Question: I'm trying to install PHP_CodeSniffer with Netbeans in my computer with Windows 7 64 bits.
So far...
1) I've downloaded from <URL> the file de-whitewashing-php-cs-1.1.1.nbm,
2)installed the plugin,
but when I go to Tools->Options it request Code Sniffer Script with a browse button, I don't know what that file is, and if a select phpcs.bat then in the next Standard drop down list nothing shows up. The menu item Show Code Standard Violation is disabled.
How can I install this?
Thanks! Guillermo.

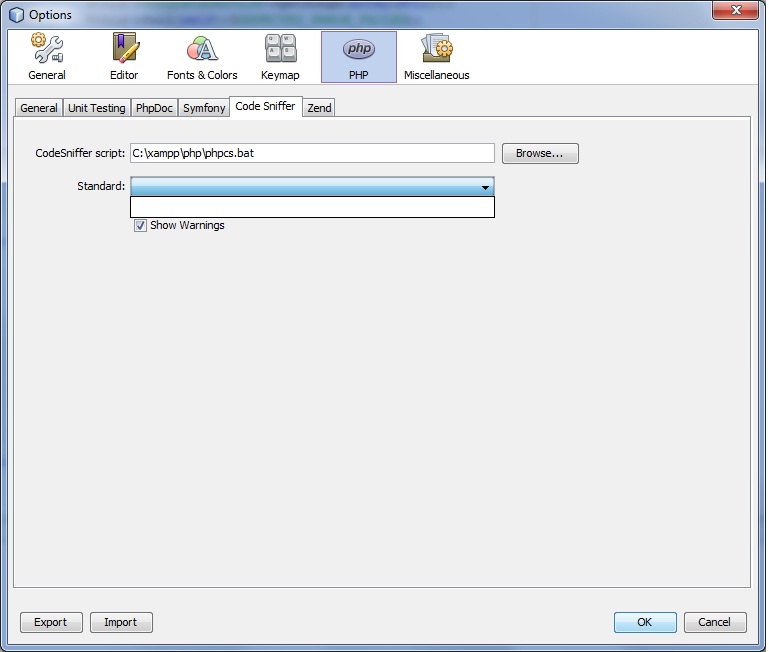
Answer: The field is looking for the batch file that runs PHP CodeSniffer. The implication is that you should already have installed PHPCS before you get to that point.
If you were not already aware, the module written by Mr. Eberlei integrates PHPCS into Netbeans through PHPCS's API, not by provding the code sniffer functionality within the module itself.
If not installed already, get PEAR working on your XAMPP installation. After that's ready, then you can follow the <URL> to install PHPCS itself.
Once that is installed, then you should have a '...path-to-PHP-installation-in-xampp...''/PEAR/PHP/CodeSniffer' directory, and under that, a 'Standards' directory with the default set of standards. That is what populates the combo box. I vaguely remember having to restart Netbeans after setting the field in order for the module to populate the combo box properly. Once it is populated, then you choose from that list in the combo box which standard you want PHPCS to apply to your code.